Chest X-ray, PA view. Patient: 46 years old, sex M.
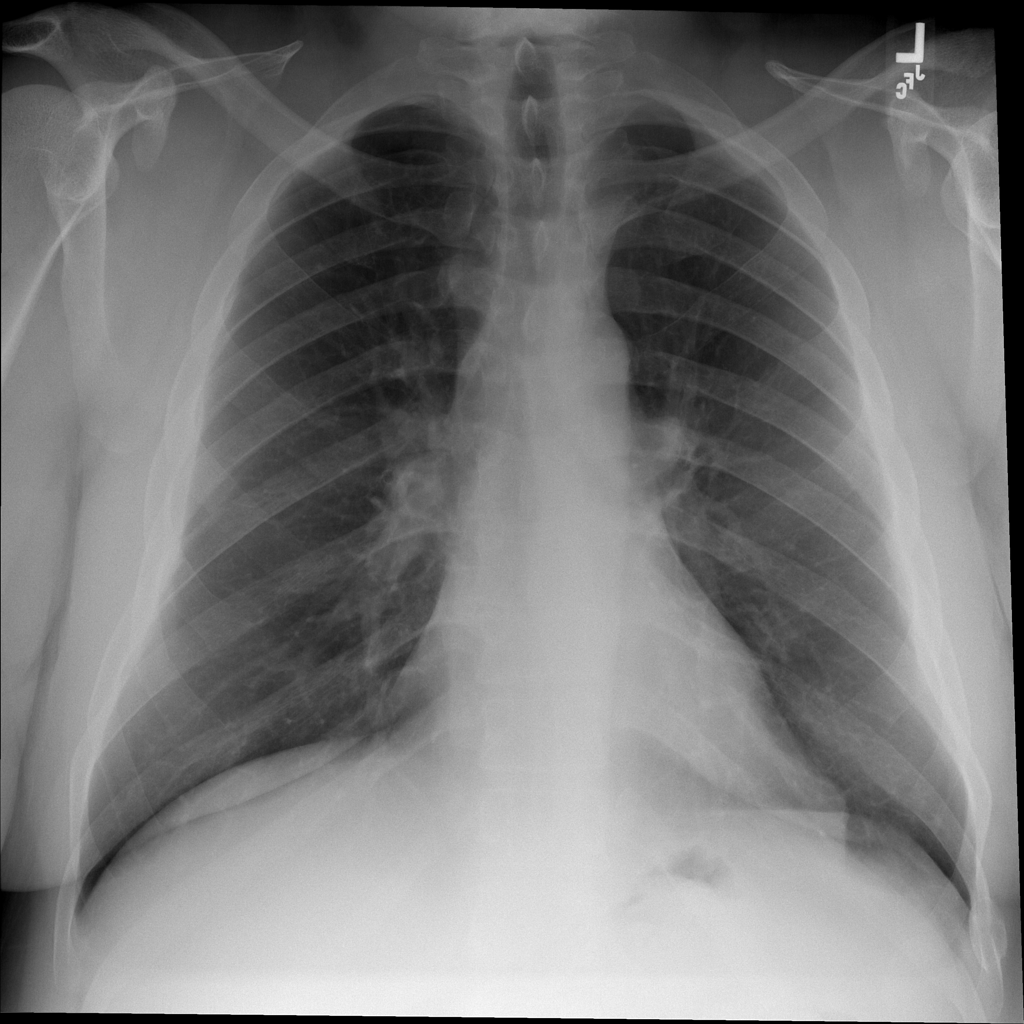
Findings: Mass